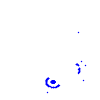
Particle: kaon